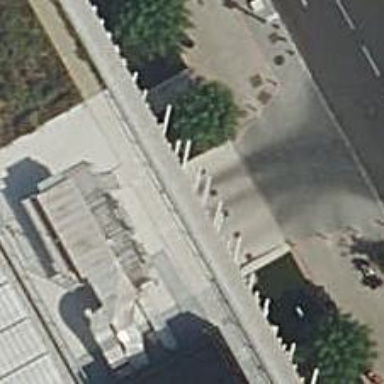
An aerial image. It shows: Parking entrance.